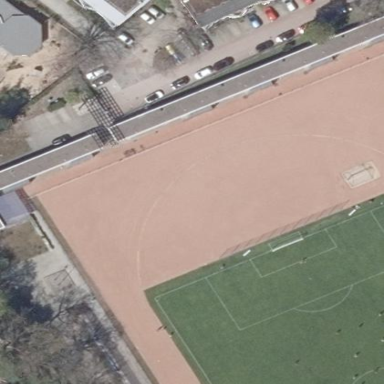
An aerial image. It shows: Sports centre building.